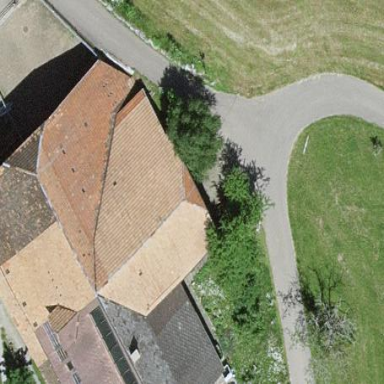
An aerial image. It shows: Farm building.